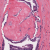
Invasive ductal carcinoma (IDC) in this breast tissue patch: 0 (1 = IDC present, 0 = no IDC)